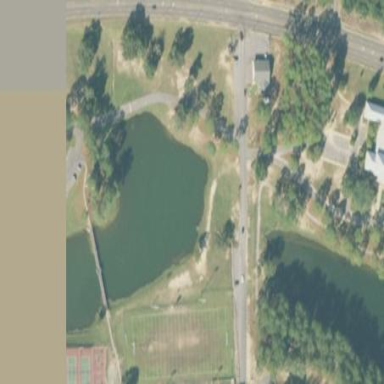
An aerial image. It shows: Recreational ground known as park.